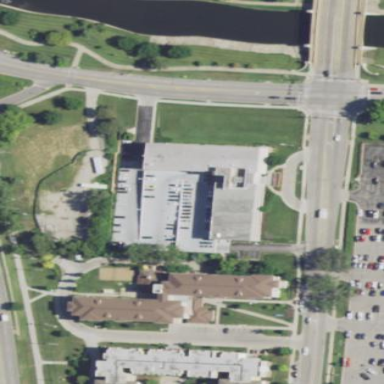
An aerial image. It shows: Building.